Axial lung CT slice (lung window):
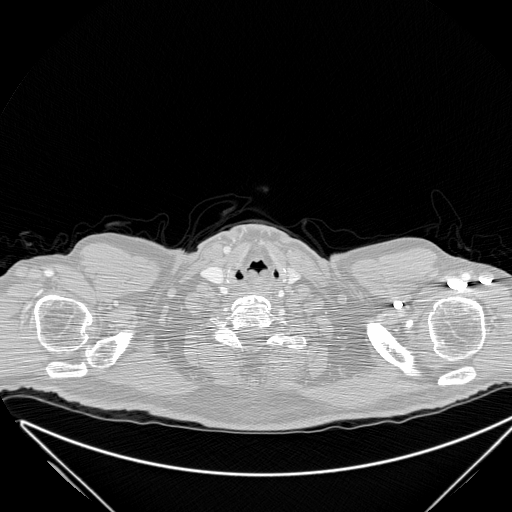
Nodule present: no